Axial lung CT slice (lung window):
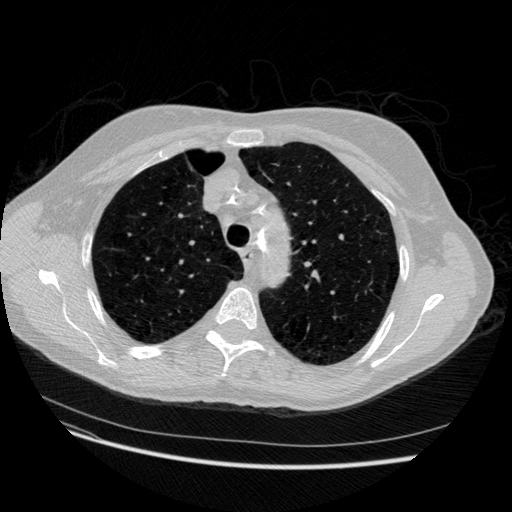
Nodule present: no